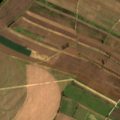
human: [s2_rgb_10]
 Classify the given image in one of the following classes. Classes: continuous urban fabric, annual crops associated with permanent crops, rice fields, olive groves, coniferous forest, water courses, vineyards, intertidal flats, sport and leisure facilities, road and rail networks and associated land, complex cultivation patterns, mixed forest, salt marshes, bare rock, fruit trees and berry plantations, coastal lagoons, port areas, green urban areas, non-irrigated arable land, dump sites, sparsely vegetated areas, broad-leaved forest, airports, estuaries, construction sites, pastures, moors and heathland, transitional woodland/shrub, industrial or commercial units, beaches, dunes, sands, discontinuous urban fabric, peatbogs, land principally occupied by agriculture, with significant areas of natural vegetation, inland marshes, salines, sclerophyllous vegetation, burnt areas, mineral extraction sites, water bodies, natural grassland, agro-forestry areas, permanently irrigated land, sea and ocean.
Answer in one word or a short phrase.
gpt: permanently irrigated land, complex cultivation patterns, water courses